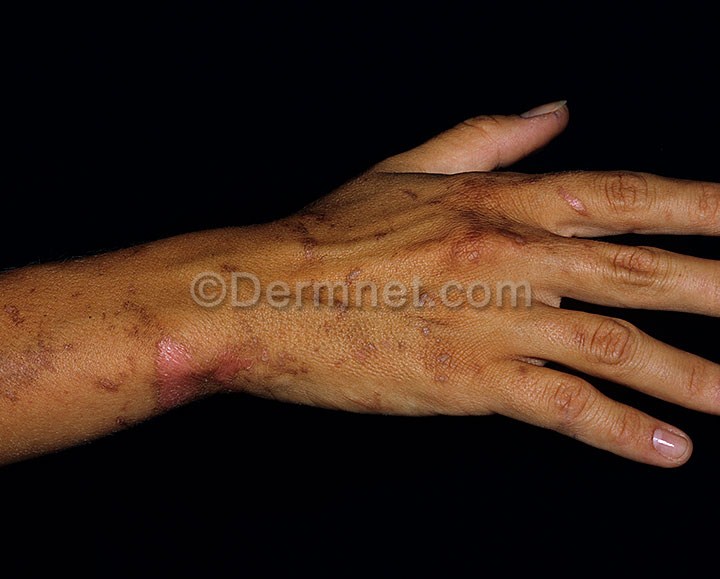
Disease: Light Diseases and Disorders of Pigmentation